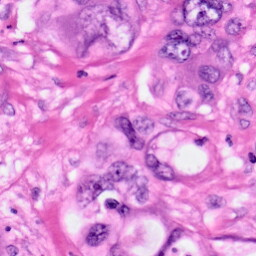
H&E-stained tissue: Pancreatic